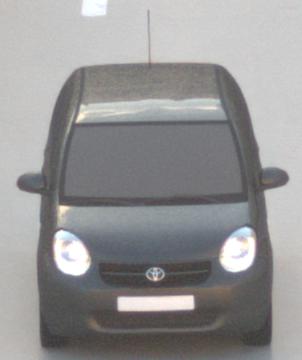
Make: Toyota
Model: Passo
Detailed model: Toyota Passo X Yururi
Model produced from: 2010
Model produced until: 2016
Doors: 5
Color: gray
Road condition: wet road
Daytime: sunrise or sunset
Contrast: low contrast